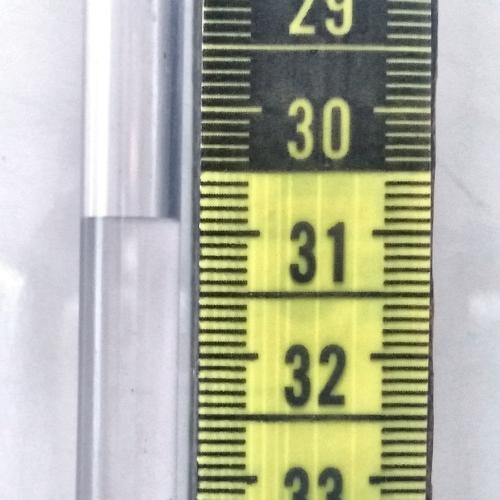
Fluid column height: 30.9 cm